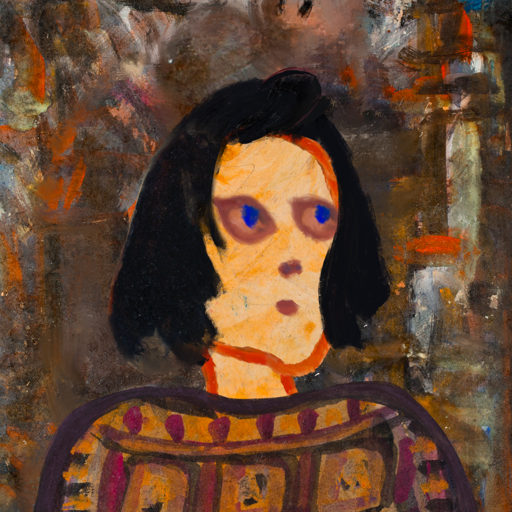
Background: GypsyQueen, Head And Neck Side: Experience, Face Side: Mother_And_Son_Mother, Bust: Doll, Hair Side: Mosgoul, Head Accessory: Blank, Second Necklace: Blank, Necklace: Blank, Baby: Blank